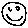
Label: smiley face